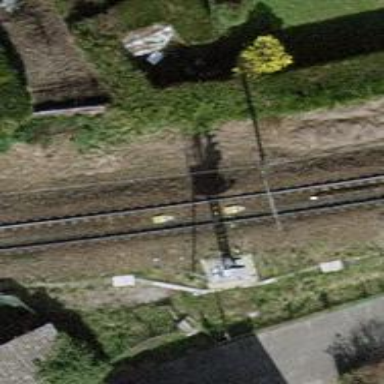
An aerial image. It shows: Railway signal.